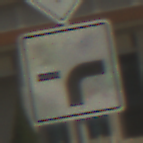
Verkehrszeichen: VerlaufVorfahrtsstrasse9
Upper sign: Vorfahrtsstrasse
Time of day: MorningAfternoon
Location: Outdoor (Suburban)
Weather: Clear
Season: NotSpecified
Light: Natural